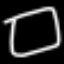
Label: square